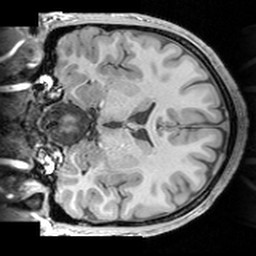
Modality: T1w
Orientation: coronal
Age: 23
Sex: male
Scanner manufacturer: siemens
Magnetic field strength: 3 T
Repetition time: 1.63 s
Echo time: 0.00311 s